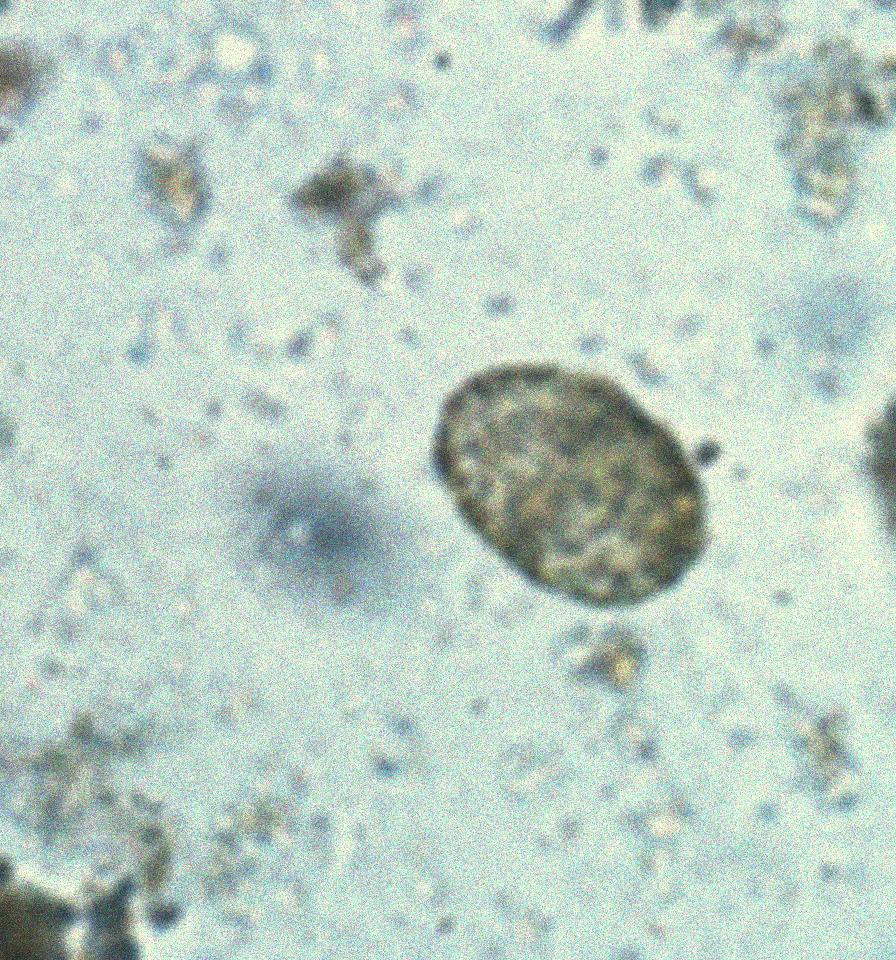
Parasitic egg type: Ascaris lumbricoides